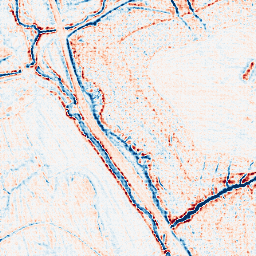
Category: edge_preserving
Decomposition family: anisotropic_diffusion
Decomposition parameters: iterations: 10
kappa: 100
gamma: 0.15
Upsampling method: sinc_hamming
Upsampling parameters: scale: 8
kernel_size: 8
Upsampling scale: 8